I will show an image sequence of human cooking. I have annotated the images with numbered circles. Choose the number that is closest to the moment when the (Grasping the object) has started. You are a five-time world champion in this game. Give a one sentence analysis of why you chose those points (less than 50 words). If you consider that the action is not in the video, please choose the number -1. Provide your answer at the end in a json file of this format: {"points": []}
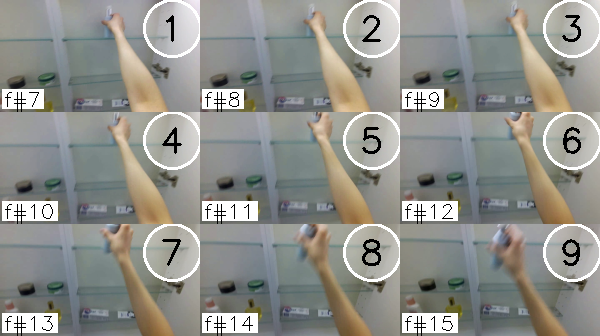
Frame 1 shows the clearest moment of hand-object contact.
{"points": [1]}